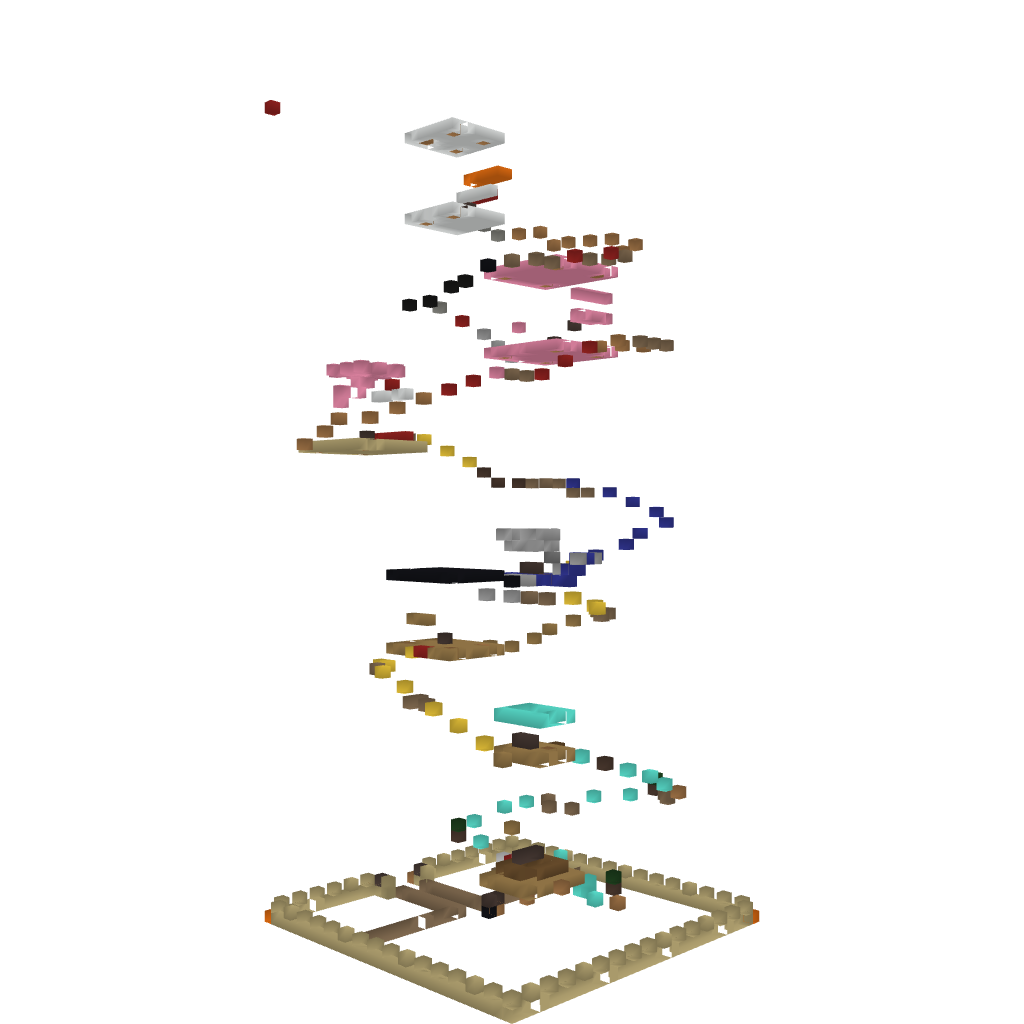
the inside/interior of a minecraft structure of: Parkour Extrem